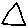
Label: triangle